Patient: sex F, age 44
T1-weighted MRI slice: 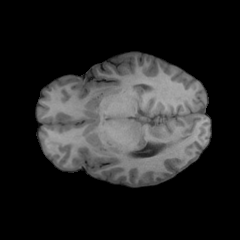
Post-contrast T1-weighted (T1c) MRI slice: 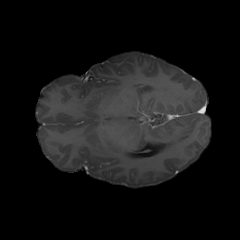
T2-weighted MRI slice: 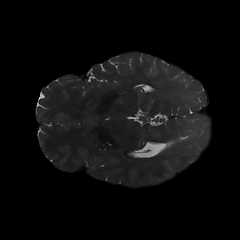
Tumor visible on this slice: no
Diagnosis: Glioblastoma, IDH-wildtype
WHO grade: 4